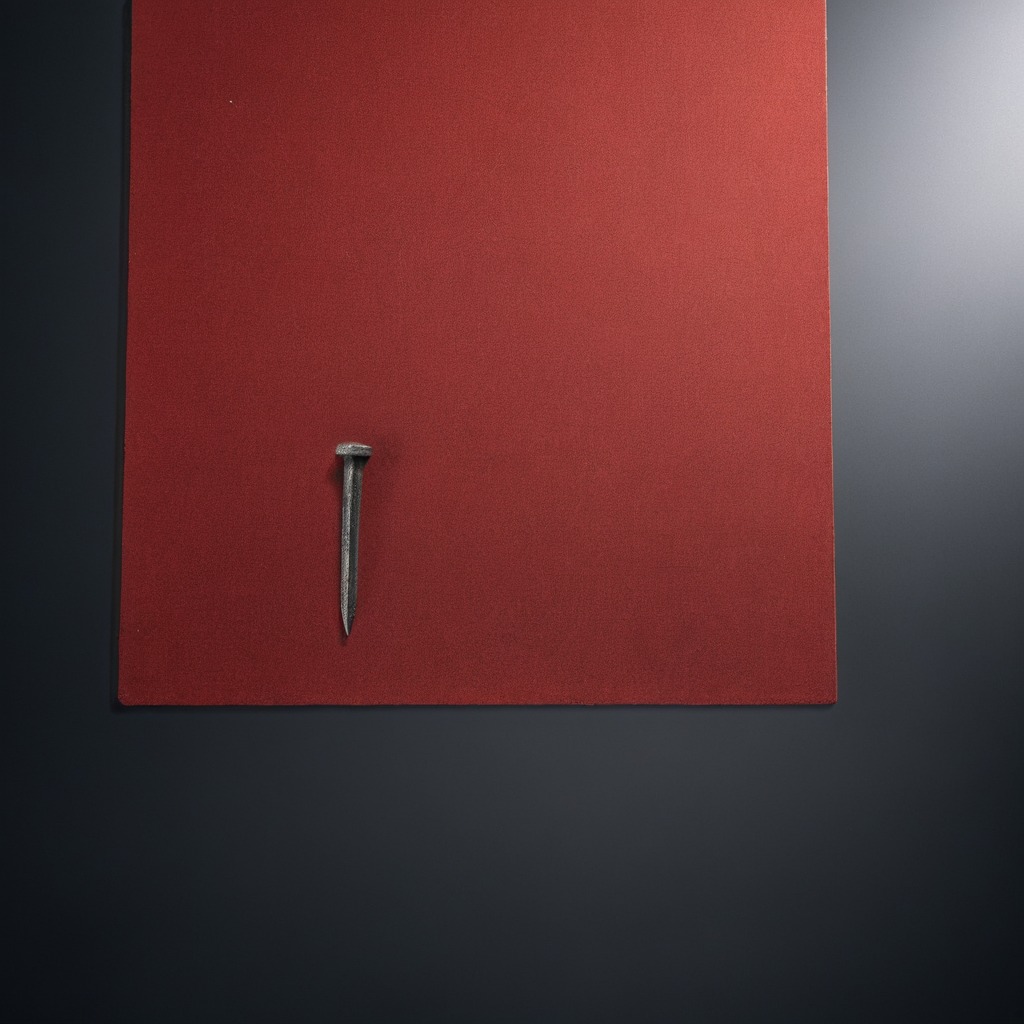
A nail is lying on the granite tabletop.